Field crop: maize
Growth stage: 2
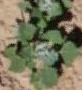
Species: chenopodium